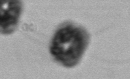
Label: Thalassiosira